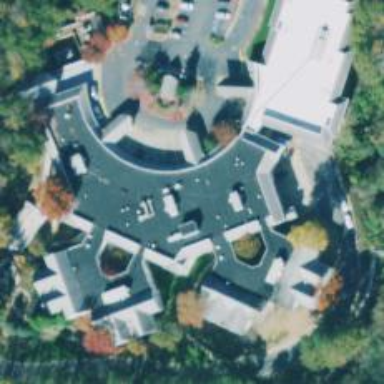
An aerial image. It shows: Hospital.